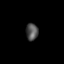
Tissue: lung
Cell type: Epithelial cells
Senescence score: 0.2231
Nuclear area (px): 201
Mean DAPI intensity: 81.816